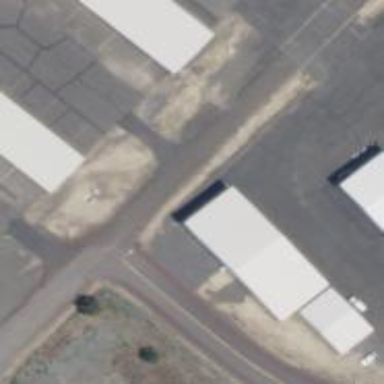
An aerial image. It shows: Building that is hangar at the airport.